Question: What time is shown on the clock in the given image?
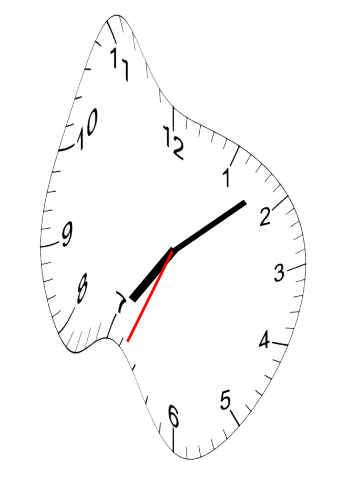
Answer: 07:08:34